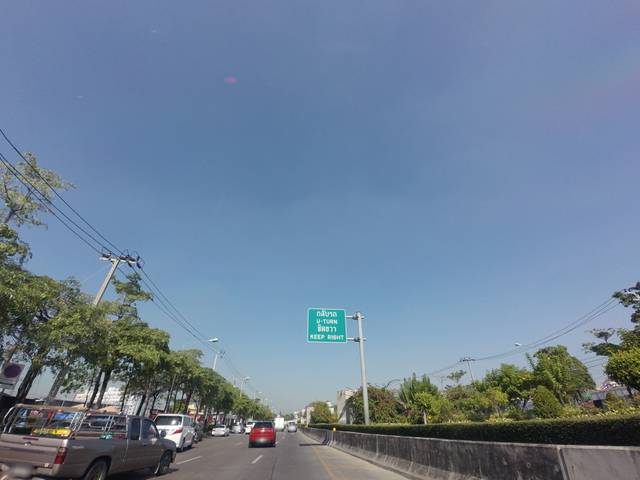
Region: Thailand
Coordinates: 13.826, 100.628